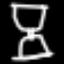
Label: hourglass